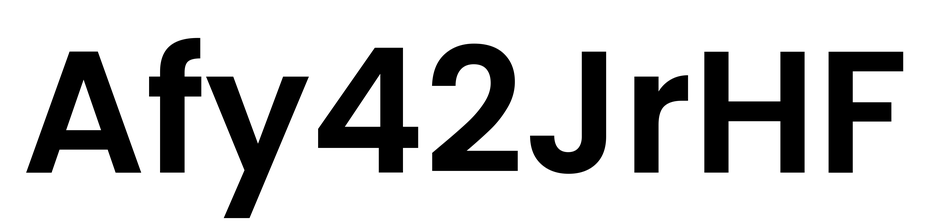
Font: Poppins-SemiBold